Brain MRI, t2w sequence, axial 2D slice.
Patient: age 30, sex M, weight 95 kg, height 1.95 m
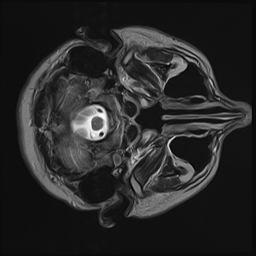